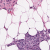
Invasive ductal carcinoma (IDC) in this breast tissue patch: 1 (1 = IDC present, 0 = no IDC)